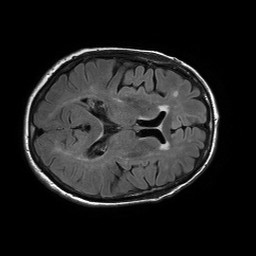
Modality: FLAIR
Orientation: axial
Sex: female
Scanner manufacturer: philips
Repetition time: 11 s
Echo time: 0.125 s